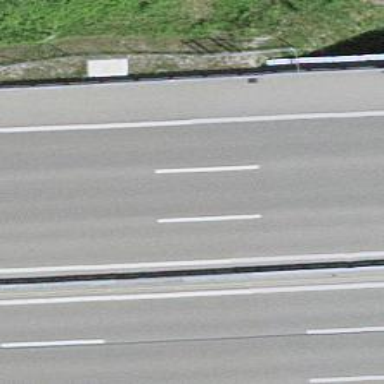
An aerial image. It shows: Asphalt bridge over motorway.